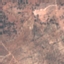
Land use / land cover class: PermanentCrop